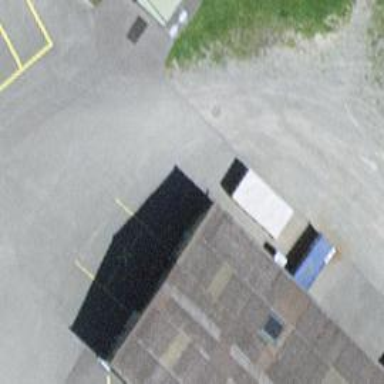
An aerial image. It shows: Recycling container in the area designated for recycling.